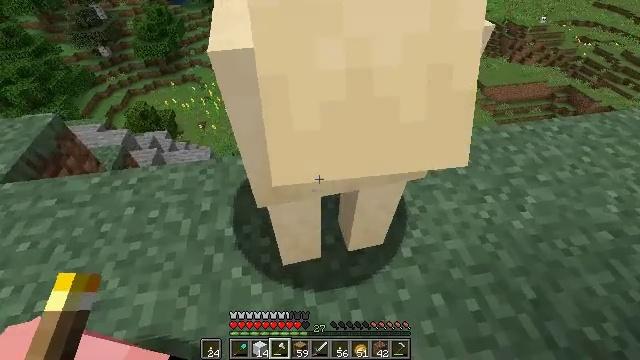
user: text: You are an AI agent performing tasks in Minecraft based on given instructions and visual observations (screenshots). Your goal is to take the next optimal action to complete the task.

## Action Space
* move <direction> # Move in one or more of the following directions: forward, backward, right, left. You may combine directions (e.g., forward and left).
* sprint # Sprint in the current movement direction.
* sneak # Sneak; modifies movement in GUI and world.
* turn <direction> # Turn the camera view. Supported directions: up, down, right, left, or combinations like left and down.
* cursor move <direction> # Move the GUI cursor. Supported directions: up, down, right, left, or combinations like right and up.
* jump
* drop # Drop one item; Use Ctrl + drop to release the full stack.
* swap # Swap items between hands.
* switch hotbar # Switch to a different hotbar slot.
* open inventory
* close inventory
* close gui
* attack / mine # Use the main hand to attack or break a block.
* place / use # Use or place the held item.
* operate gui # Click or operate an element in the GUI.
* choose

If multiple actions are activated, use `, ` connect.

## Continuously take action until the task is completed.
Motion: motion action
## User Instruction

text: Kill mobs.
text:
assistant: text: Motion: no_op